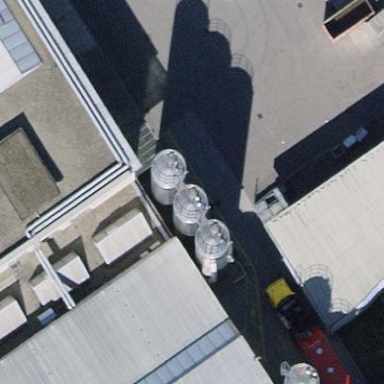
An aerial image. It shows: Silo with flat roof.